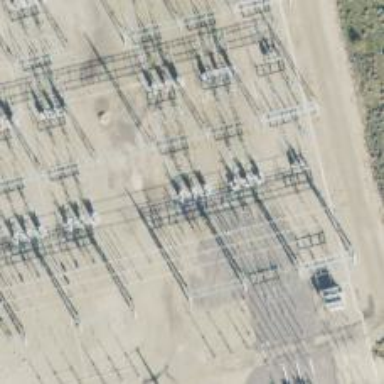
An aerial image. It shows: Switch used for power control.